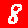
Digit: 8